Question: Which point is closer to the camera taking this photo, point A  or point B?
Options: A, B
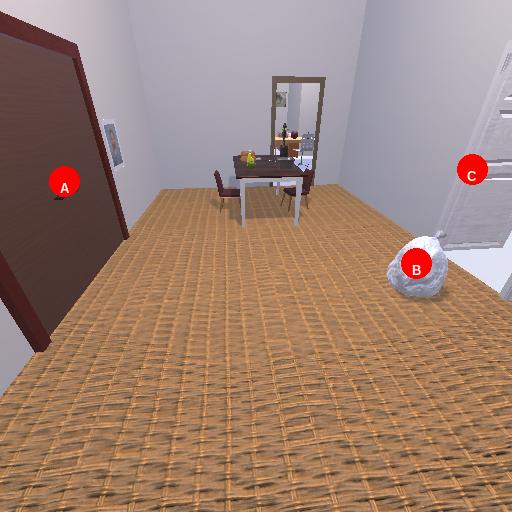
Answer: A